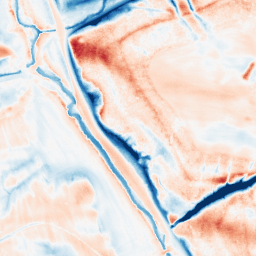
Category: classical
Decomposition family: gaussian_anisotropic
Decomposition parameters: sigma_x: 5
sigma_y: 10
Upsampling method: sinc_blackman
Upsampling parameters: scale: 2
kernel_size: 16
Upsampling scale: 2